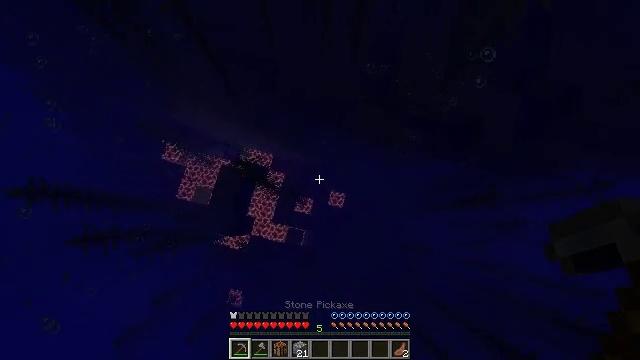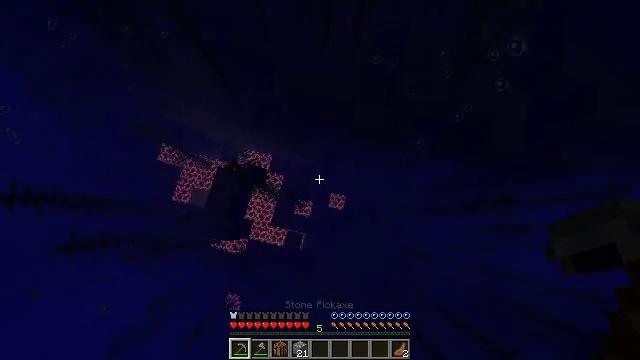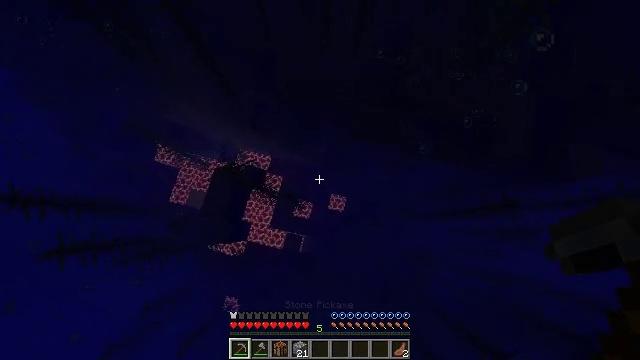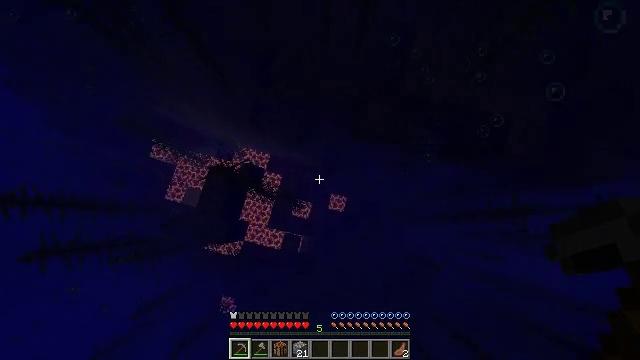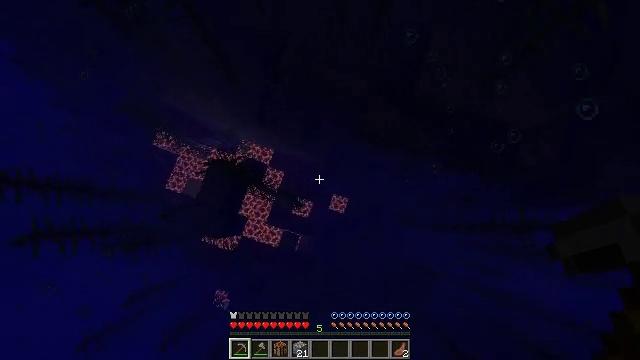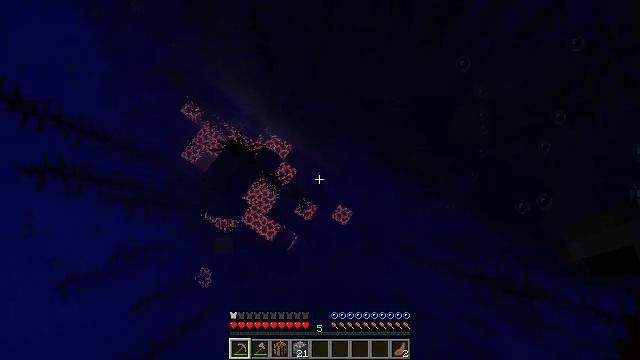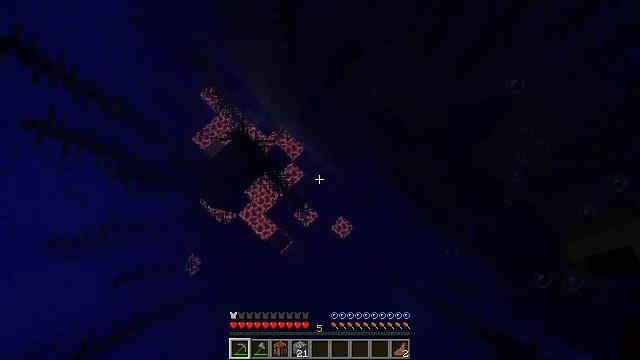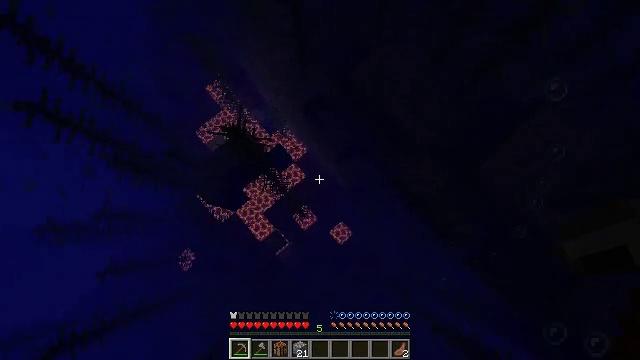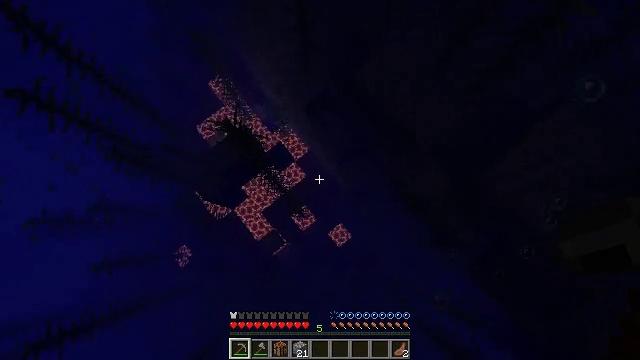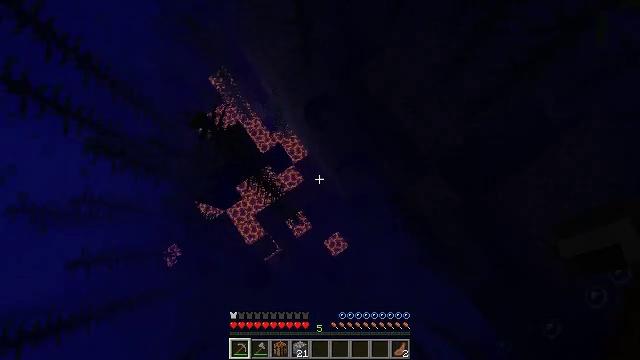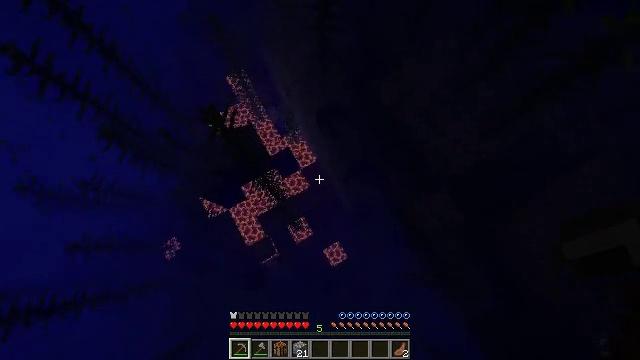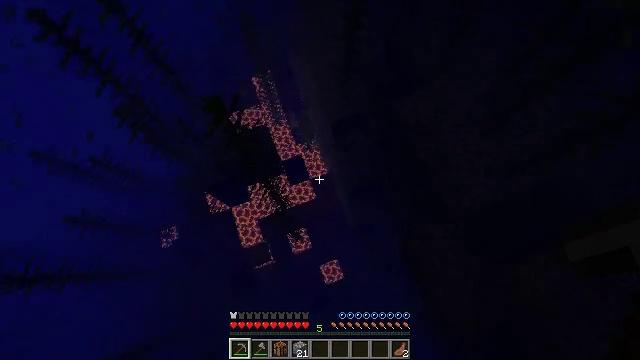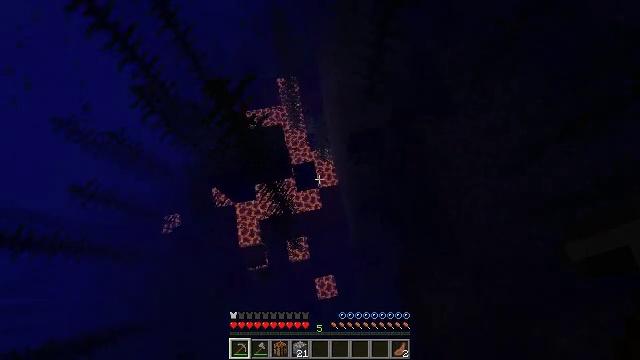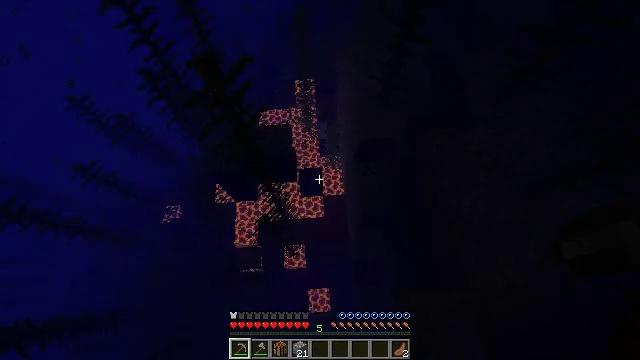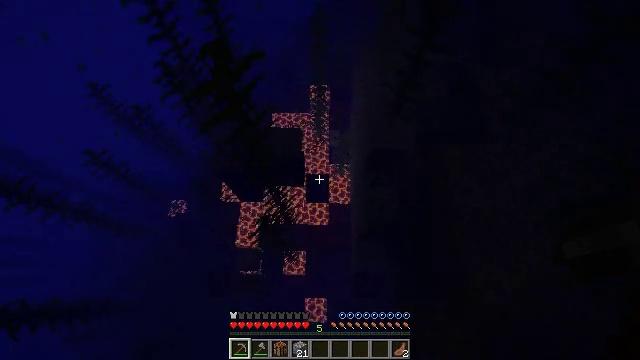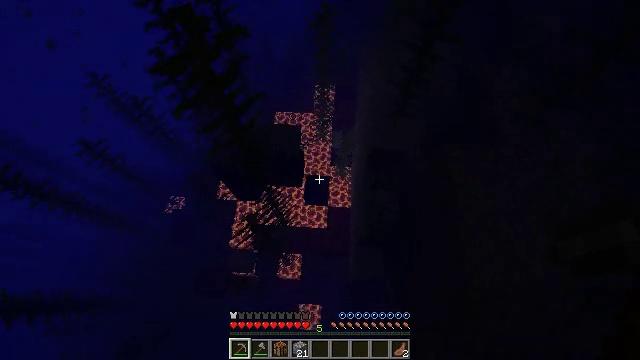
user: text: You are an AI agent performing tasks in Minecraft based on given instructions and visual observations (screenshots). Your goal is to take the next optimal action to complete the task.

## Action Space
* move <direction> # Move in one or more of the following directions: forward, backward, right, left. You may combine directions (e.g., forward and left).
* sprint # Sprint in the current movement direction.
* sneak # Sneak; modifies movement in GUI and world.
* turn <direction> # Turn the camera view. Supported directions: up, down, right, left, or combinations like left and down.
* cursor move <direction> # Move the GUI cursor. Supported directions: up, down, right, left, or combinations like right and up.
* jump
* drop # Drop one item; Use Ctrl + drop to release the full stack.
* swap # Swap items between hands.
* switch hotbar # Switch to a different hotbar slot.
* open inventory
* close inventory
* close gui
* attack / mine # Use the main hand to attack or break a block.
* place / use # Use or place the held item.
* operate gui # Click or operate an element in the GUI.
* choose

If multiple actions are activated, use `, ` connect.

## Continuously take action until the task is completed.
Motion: motion action
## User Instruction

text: Break the kelp plant in the ocean.
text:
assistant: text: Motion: move forward and move right, sprint
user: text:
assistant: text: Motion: move forward and move right, sprint
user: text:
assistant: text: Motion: move forward and move right, sprint
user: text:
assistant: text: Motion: move forward and move right, sprint, turn left
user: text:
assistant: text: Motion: move forward and move right, sprint, turn left and up
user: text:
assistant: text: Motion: move forward and move right, sprint, turn left and up
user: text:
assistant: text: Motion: move forward and move right, sprint, turn left
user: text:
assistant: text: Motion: move forward and move right, sprint, turn left
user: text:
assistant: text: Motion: move forward and move right, sprint, turn left
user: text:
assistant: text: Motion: move forward and move right, sprint, turn left and up
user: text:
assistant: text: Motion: move forward and move right, sprint, turn left and up
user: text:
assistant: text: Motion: move forward and move right, sprint, turn left and up
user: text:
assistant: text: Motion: move forward and move right, sprint, turn left and up
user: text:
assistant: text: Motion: move forward and move right, sprint, turn left and up
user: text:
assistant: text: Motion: move forward and move right, sprint, turn left
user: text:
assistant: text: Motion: move forward and move right, sprint, turn left
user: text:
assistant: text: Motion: move forward and move right, sprint, turn left and up
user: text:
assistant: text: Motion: move forward and move right, sprint, turn left
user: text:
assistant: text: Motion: move right, sprint, turn left
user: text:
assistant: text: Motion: move right, sprint, turn left
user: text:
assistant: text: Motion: move right, sprint, turn left
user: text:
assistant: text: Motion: move right, sprint, turn left
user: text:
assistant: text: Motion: move right, sprint, turn left
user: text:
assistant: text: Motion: move right, sprint, turn left
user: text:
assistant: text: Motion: move right, sprint, turn left
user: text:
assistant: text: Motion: move forward and move right, sprint, turn left
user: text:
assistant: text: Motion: move forward and move right, sprint
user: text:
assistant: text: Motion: move forward, sprint
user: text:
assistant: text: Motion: move forward, sprint
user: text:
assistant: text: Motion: move forward, sprint